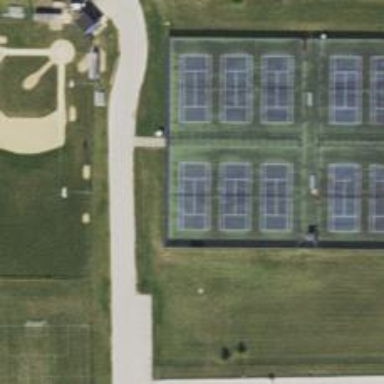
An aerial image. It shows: Leisure park with tennis court.